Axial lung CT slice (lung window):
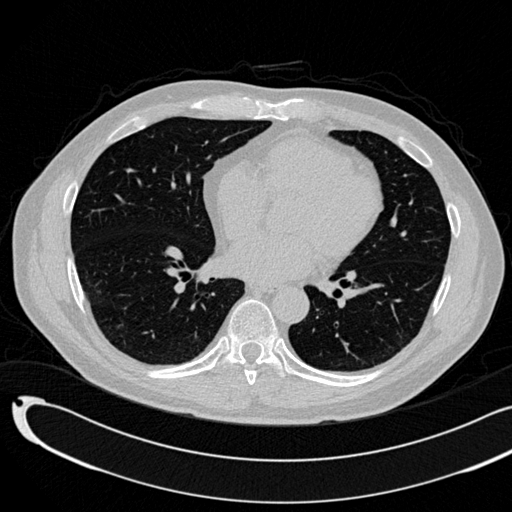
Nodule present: no